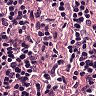
Metastatic tissue present: yes